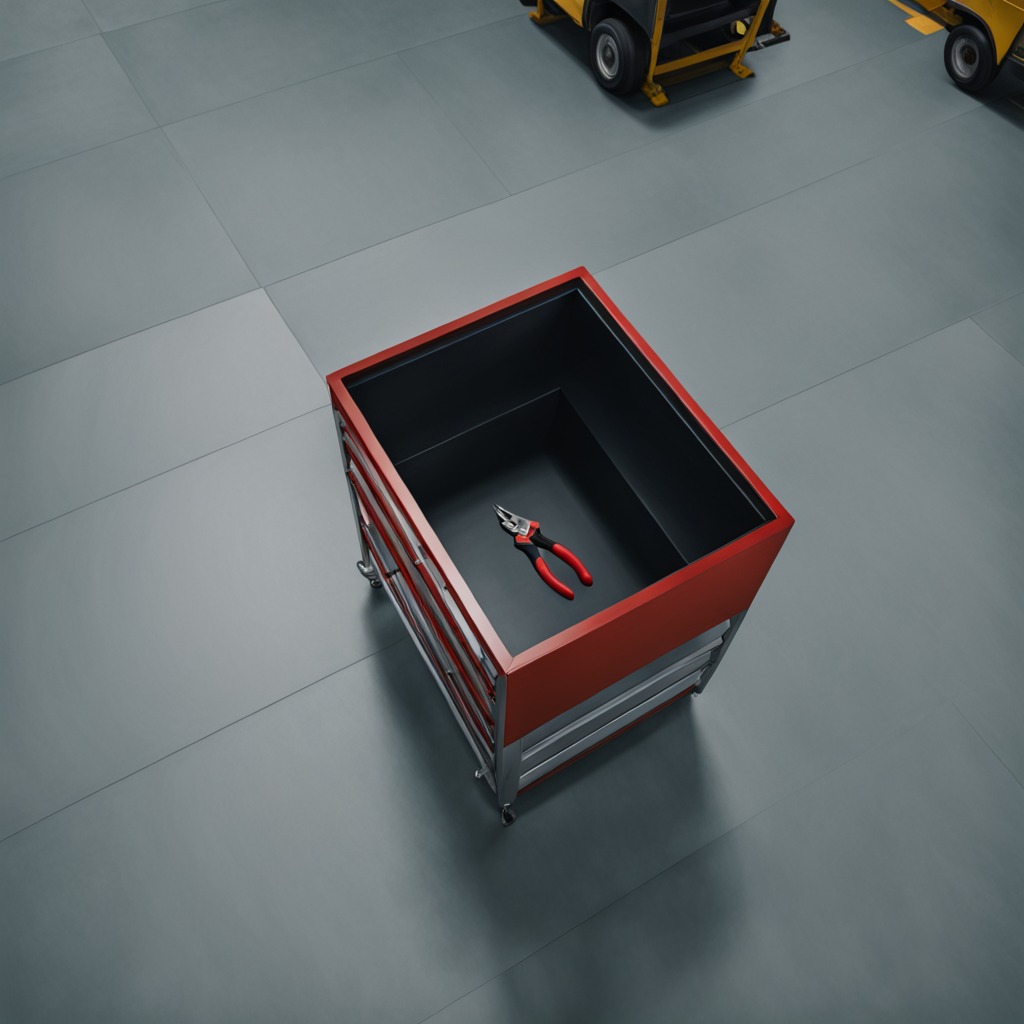
A plier is lying on a toolbox surface in an airplane hangar workshop 8K.